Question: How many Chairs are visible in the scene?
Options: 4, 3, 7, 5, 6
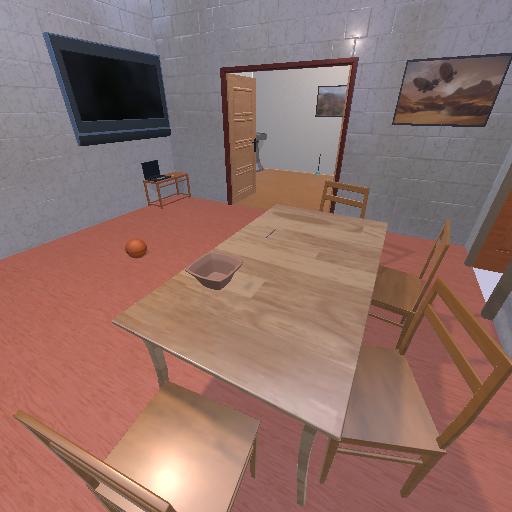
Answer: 4